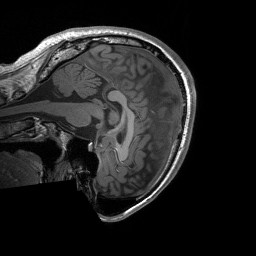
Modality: T1w
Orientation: sagittal
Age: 23
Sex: male
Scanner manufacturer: siemens
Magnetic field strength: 3 T
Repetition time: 1.8 s
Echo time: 0.00252 s